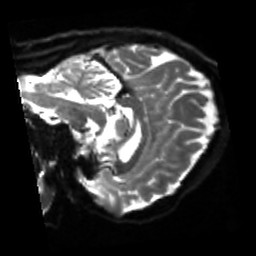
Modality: sbref
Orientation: sagittal
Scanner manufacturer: siemens
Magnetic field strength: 3 T
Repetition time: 4 s
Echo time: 0.0594 s